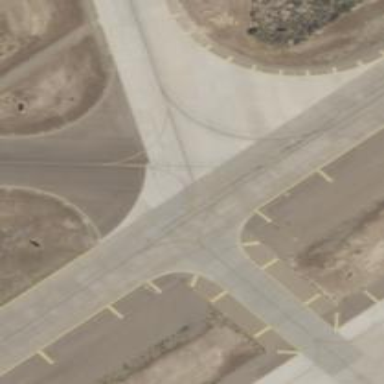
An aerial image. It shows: Image of taxiway at airport.